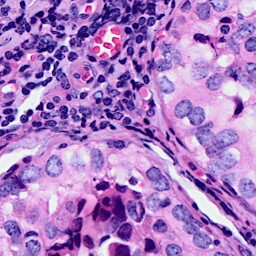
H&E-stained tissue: Breast